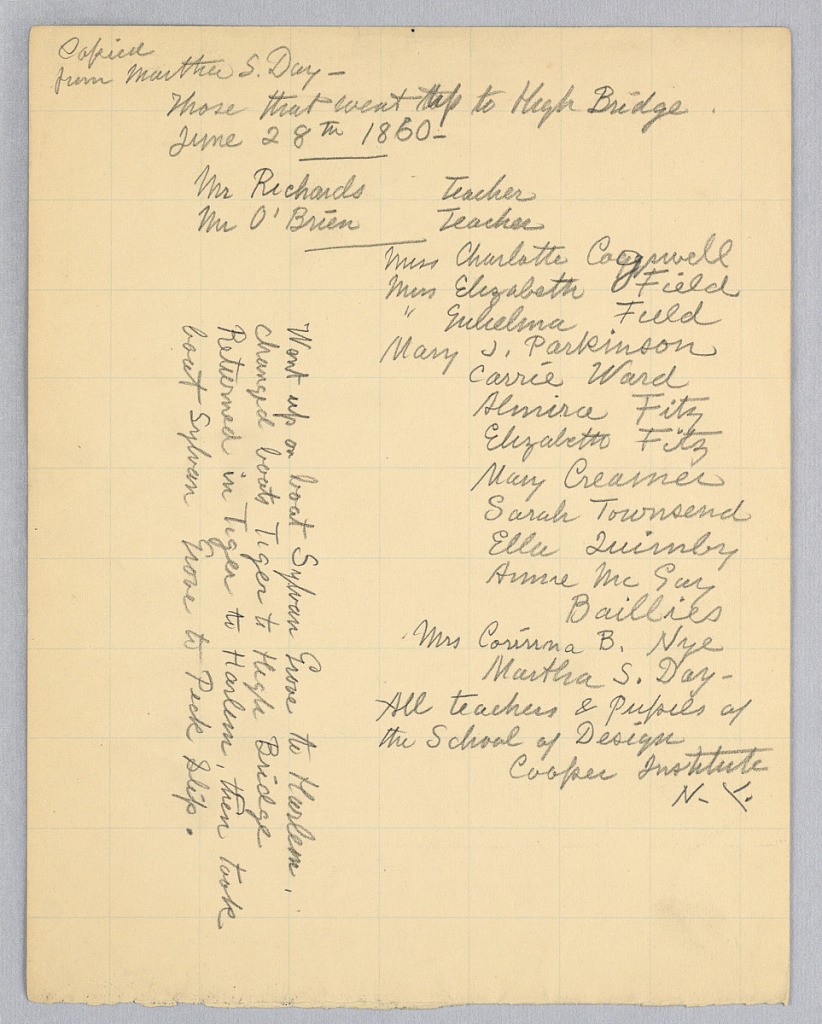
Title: Leaf from a sketchbook
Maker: Grace D. Holt Newton
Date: June 28, 1860
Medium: Pencil on paper
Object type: manuscript
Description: Vertical rectangle. At top (in pencil): "Copied / from Martha S. Day- / Those that went up to High Bridge. / June 28th 2860- / Mr. Richards Teacher / M. O'Brien Teacher / Miss Charlotte Cogswell / Miss Elizabeth Field / Guglielma Field / Mary J. Parkinson / Carrie Ward / Almira Fitz / Elizabeth Fitz / Mary Creamer / Sarah Townsend / Ella Quimby / Annie McGay Bailliers / Mrs. Corinna B. Nye / Martha S. Day / All teachers and pupils of the School of Design / Cooper Institute / N.Y." Written along left side: "Went up on boat Sylvan Grove to Harlem, / changed boats Tiger to High Bridge / Returned in Tiger to Harlem, then took / boat Sylvan Grove to Peck Slip."